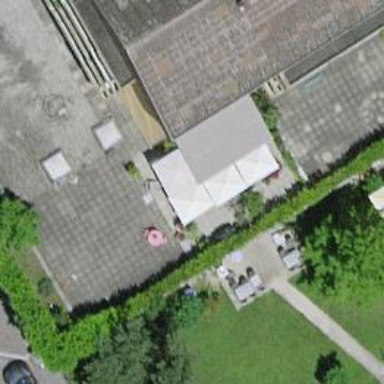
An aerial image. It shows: Cafe.